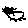
Label: cat